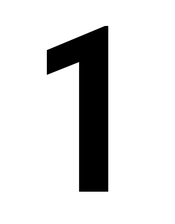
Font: Roboto_Condensed_SemiBold